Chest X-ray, PA view. Patient: 24 years old, sex M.
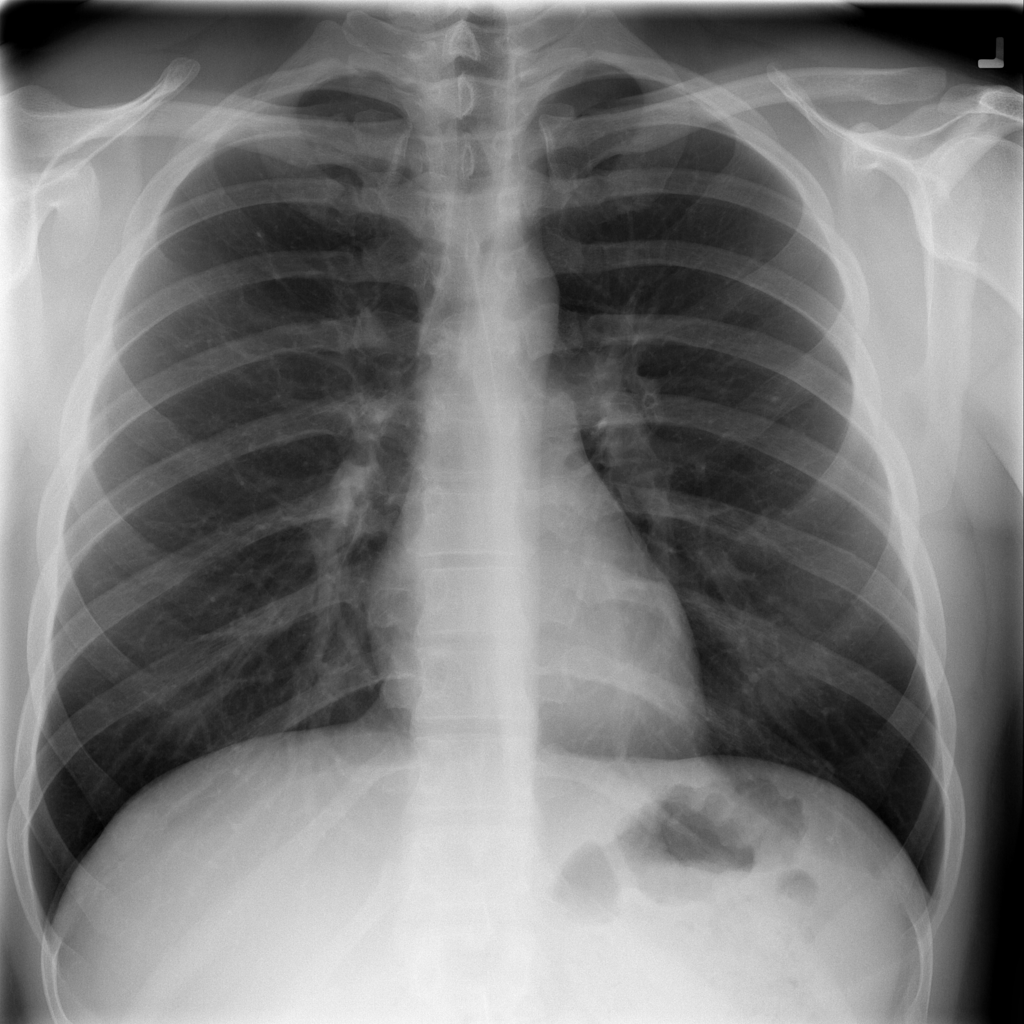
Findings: No Finding